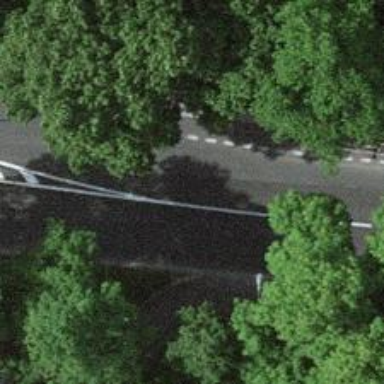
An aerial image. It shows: Residential road with asphalt surface. There is separate sidewalk and cycle lane on the left side.